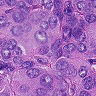
Metastatic tissue present: yes